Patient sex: M
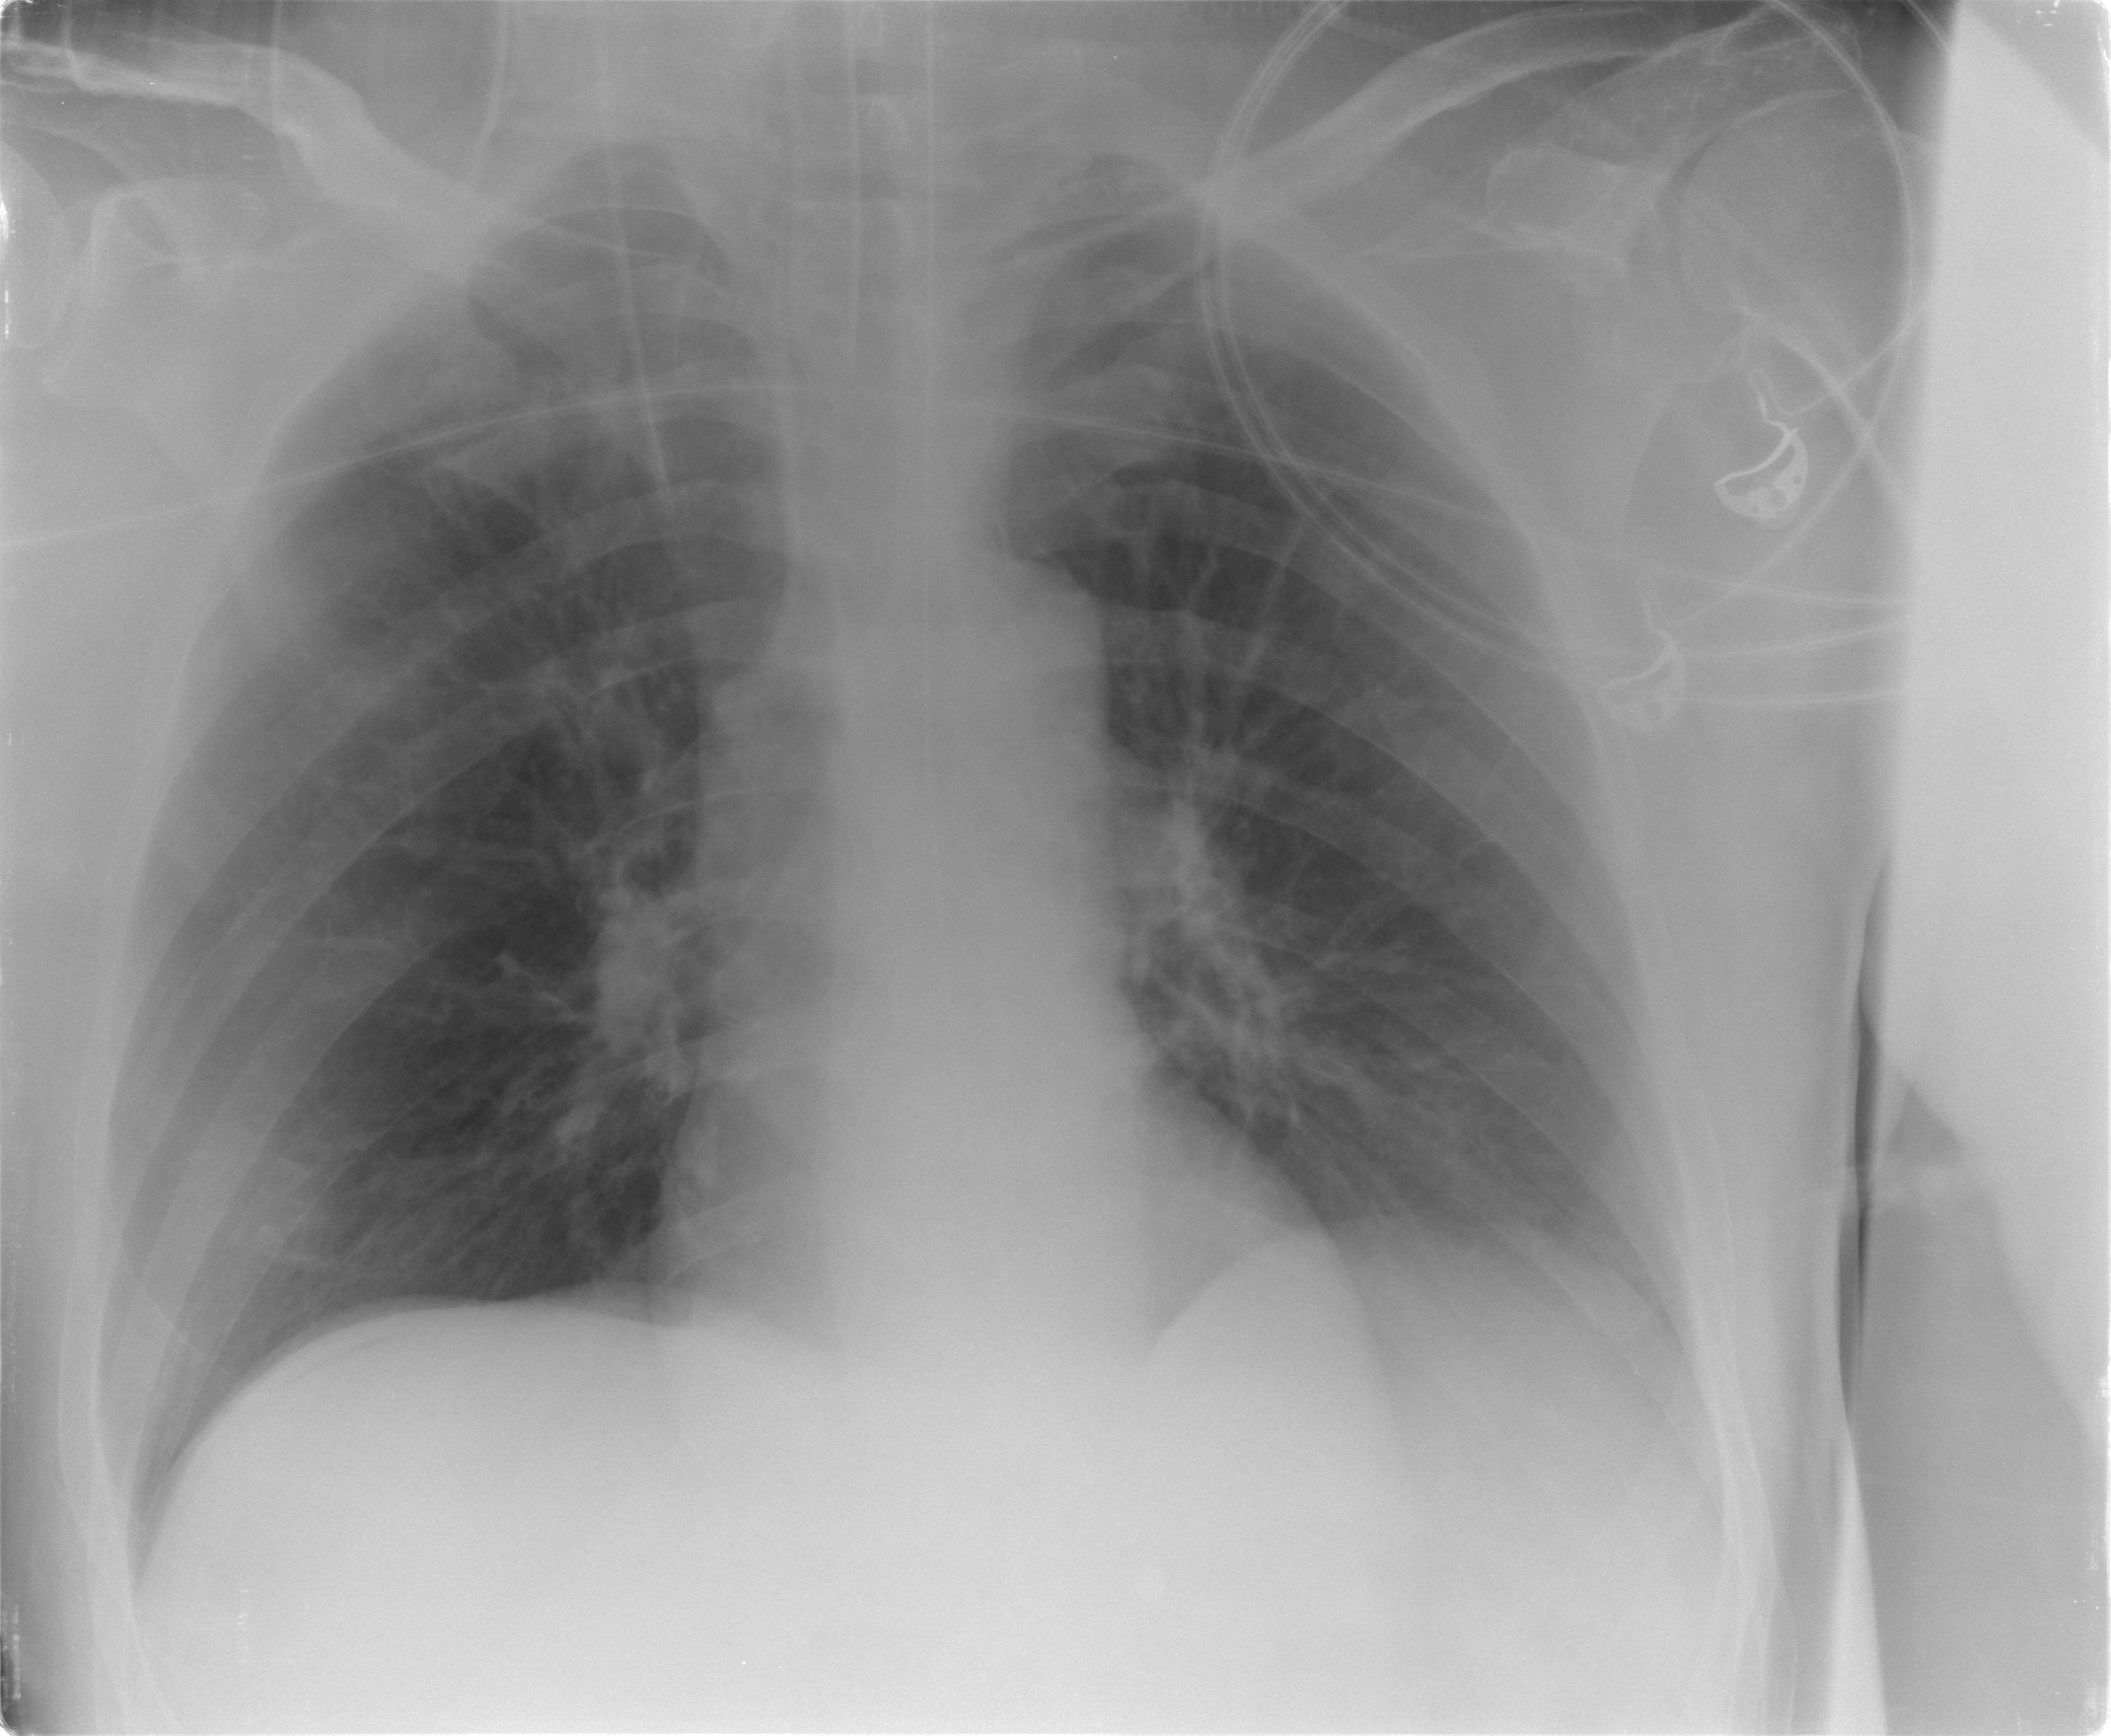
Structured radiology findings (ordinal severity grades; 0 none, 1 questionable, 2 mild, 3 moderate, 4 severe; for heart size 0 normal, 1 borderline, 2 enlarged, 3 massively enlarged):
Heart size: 0
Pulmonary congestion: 2
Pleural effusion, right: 0
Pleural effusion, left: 0
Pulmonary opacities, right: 0
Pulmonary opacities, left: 0
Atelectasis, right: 0
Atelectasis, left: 0